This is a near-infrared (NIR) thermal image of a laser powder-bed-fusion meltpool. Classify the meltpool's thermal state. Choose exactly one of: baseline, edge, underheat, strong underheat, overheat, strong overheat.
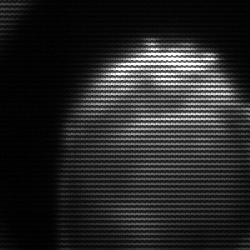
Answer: edge